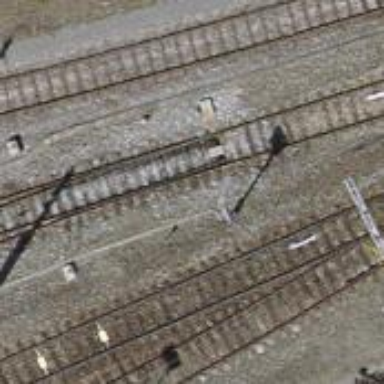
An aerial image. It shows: Railway switch.